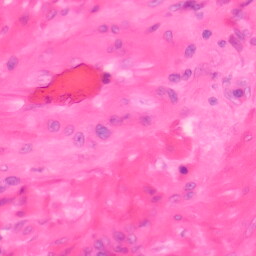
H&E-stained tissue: Colon